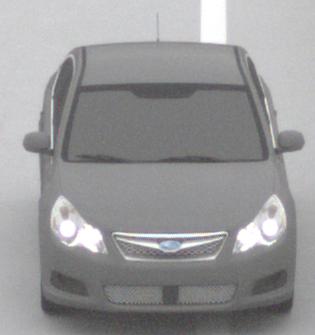
Make: Subaru
Model: Legacy 2.0R
Detailed model: Legacy (IV) Limousine
Model produced from: 2007/09
Model produced until: 2008/10
Doors: 4
Color: gray
Road condition: dry road
Daytime: midday
Contrast: low contrast